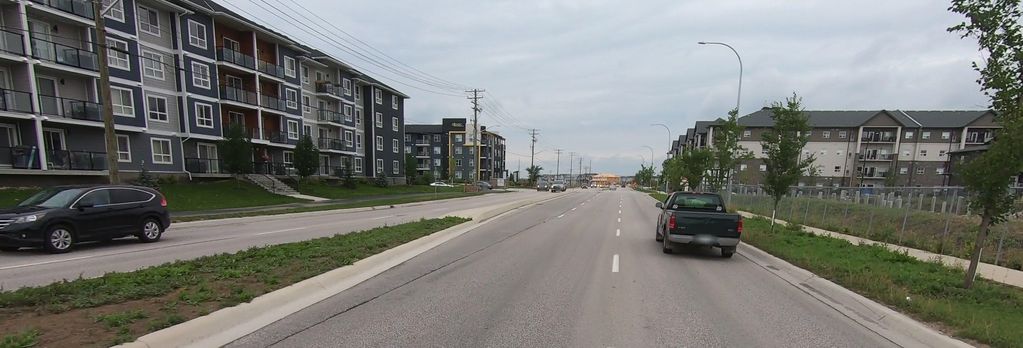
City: winnipeg